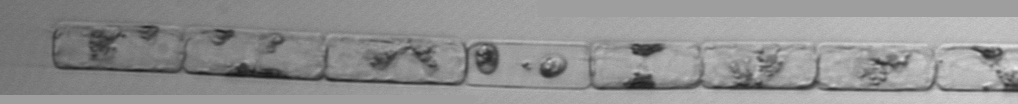
Label: Guinardia_delicatula_TAG_internal_parasite